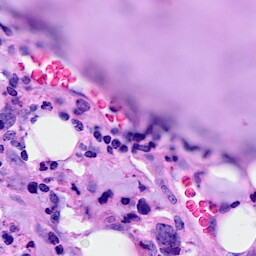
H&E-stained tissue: Breast